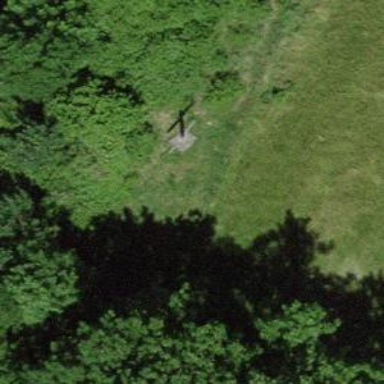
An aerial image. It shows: Wayside cross with historic significance.